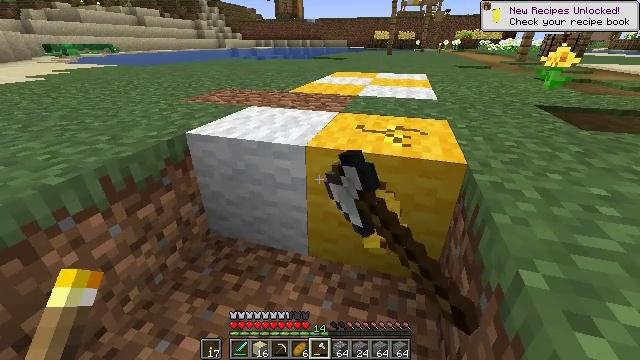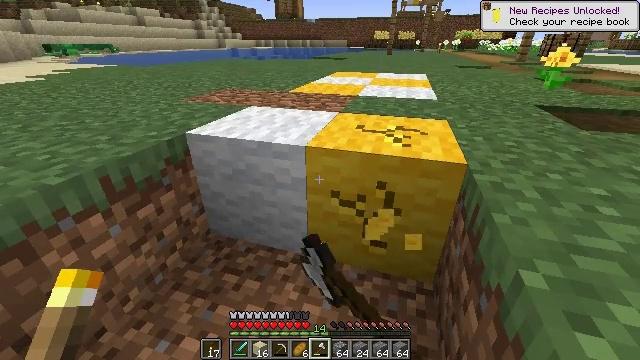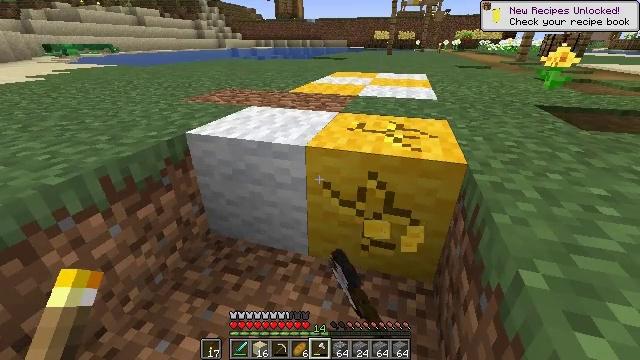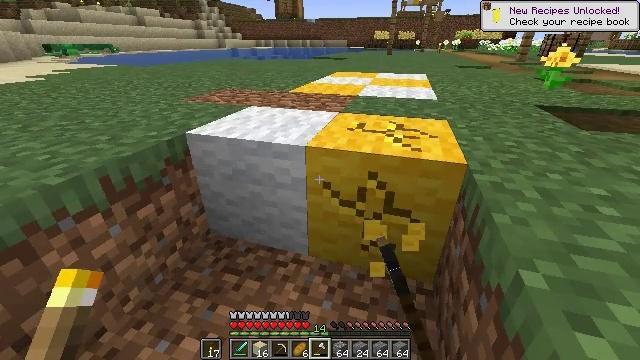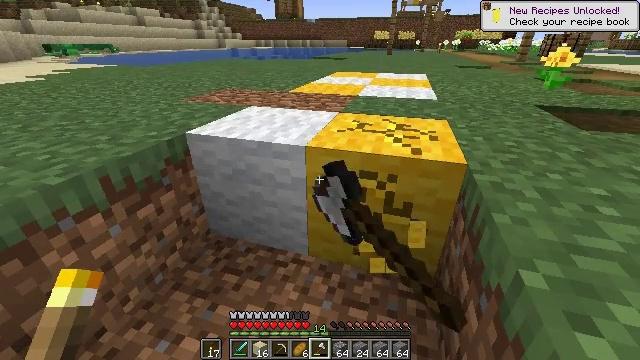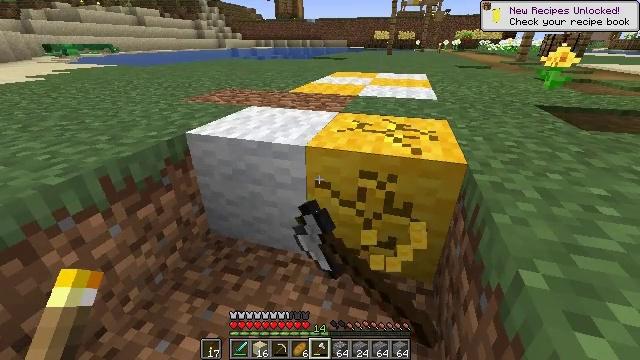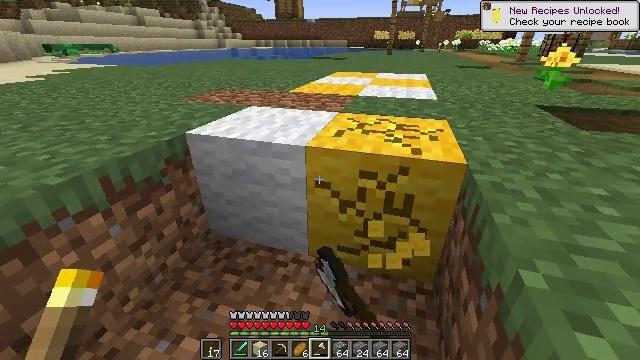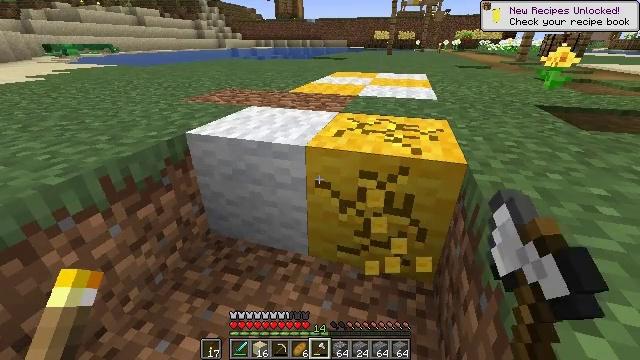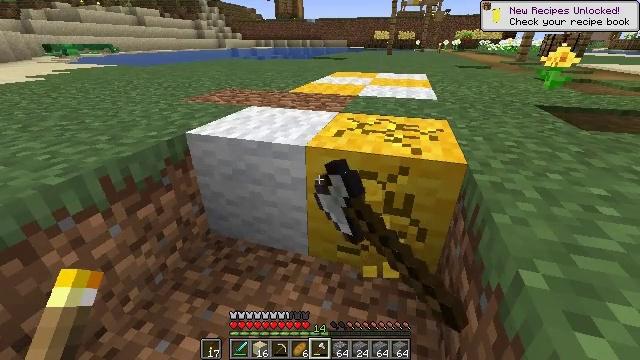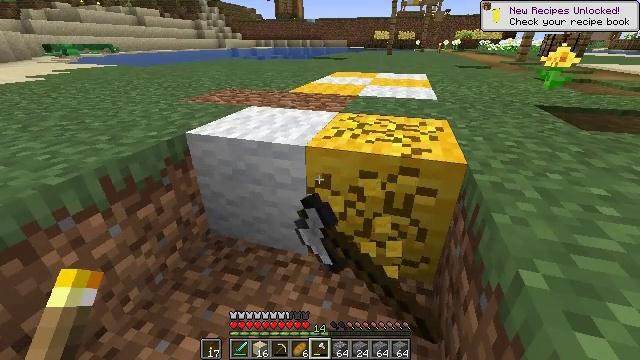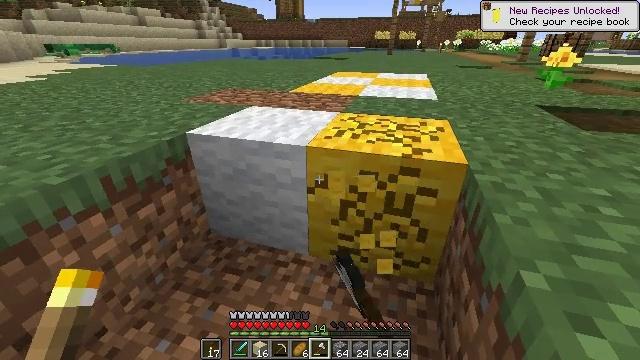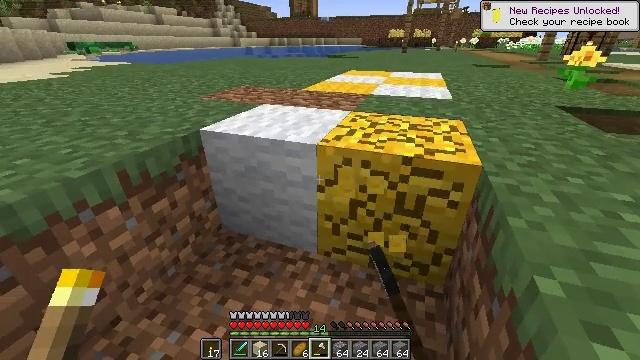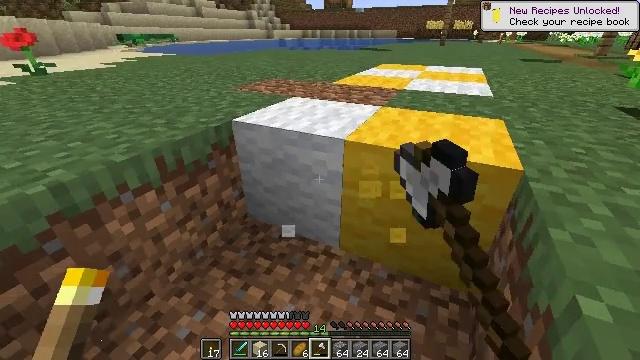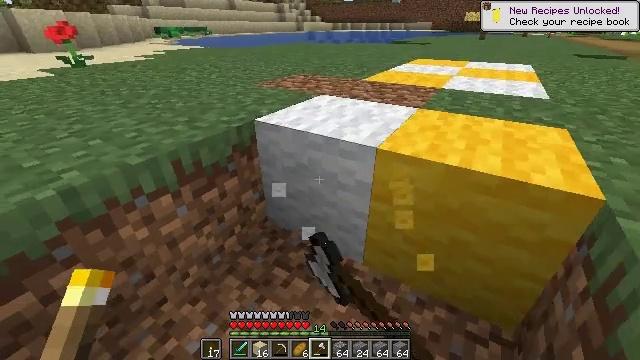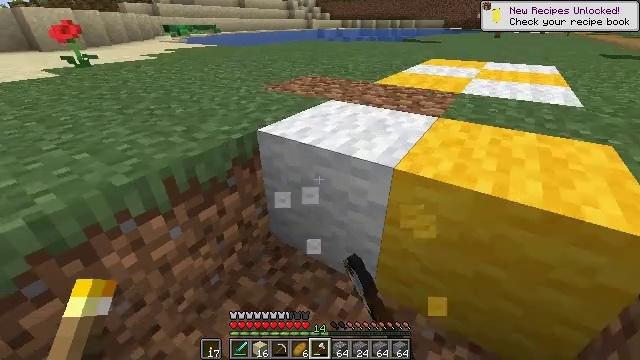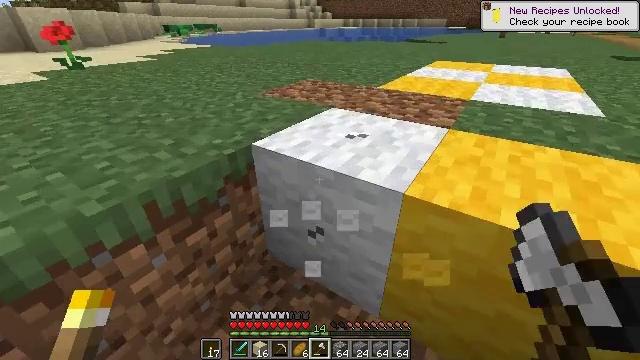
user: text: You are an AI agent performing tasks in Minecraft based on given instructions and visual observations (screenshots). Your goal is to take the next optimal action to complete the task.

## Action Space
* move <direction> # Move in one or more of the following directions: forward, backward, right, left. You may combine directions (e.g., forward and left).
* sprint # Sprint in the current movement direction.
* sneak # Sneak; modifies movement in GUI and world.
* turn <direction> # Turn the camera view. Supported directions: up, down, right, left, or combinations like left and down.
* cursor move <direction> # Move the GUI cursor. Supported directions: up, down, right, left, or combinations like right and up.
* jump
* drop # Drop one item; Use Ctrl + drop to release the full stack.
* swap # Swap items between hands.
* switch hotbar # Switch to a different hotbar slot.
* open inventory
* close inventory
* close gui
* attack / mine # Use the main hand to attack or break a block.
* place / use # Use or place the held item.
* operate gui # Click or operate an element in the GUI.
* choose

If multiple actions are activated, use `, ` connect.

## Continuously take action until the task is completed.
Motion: motion action
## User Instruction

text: Mine the white wool block.
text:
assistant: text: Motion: attack / mine
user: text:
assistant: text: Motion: attack / mine
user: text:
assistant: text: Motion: attack / mine
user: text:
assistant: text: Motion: attack / mine
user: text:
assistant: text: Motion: attack / mine
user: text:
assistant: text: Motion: attack / mine
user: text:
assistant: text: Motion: attack / mine
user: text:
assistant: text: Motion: attack / mine
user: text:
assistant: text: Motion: attack / mine
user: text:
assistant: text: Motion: attack / mine
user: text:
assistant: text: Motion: turn left, attack / mine
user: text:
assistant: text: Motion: move forward, turn left and down, attack / mine
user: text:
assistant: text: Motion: move forward, turn left and down, attack / mine
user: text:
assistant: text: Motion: move forward, turn left, attack / mine
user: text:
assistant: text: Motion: move forward, attack / mine
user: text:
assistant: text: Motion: attack / mine
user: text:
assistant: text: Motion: attack / mine
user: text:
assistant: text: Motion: attack / mine
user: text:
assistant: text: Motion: attack / mine
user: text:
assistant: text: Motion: attack / mine
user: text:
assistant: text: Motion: turn right, attack / mine
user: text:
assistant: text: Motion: turn right and down, attack / mine
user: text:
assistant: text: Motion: turn right and down, attack / mine
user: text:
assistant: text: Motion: attack / mine
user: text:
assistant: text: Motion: attack / mine
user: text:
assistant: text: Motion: attack / mine
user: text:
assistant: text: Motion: attack / mine
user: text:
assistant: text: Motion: attack / mine
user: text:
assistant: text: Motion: attack / mine
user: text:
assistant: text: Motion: attack / mine